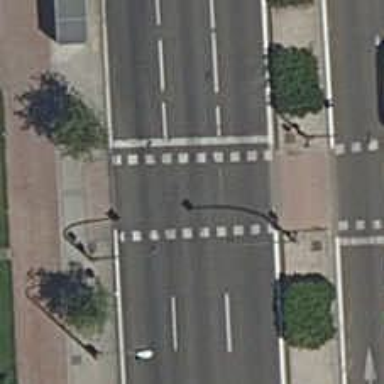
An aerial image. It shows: Crossing with traffic signals.